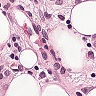
Metastatic tissue present: yes